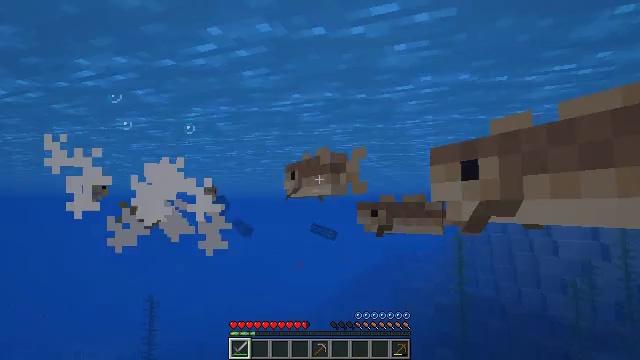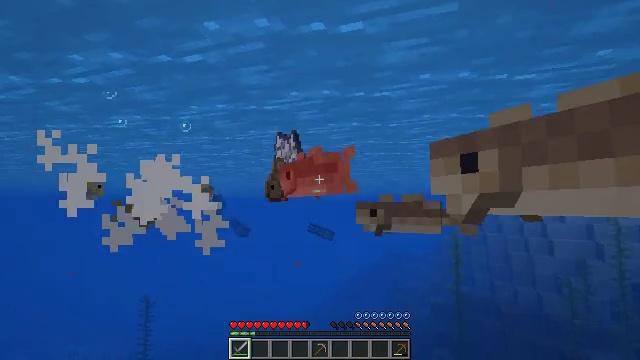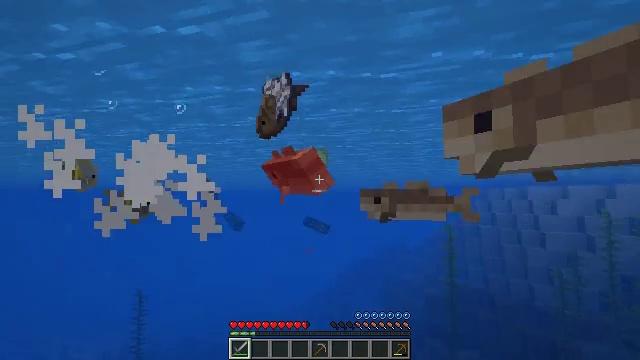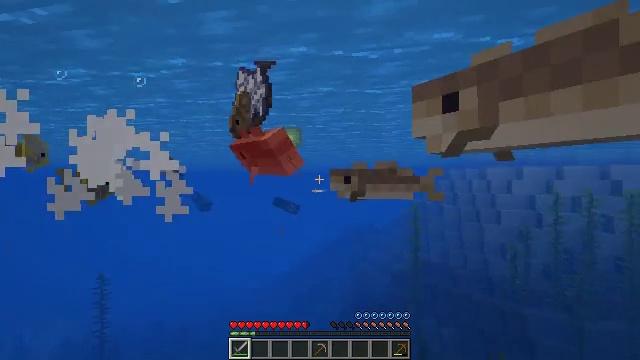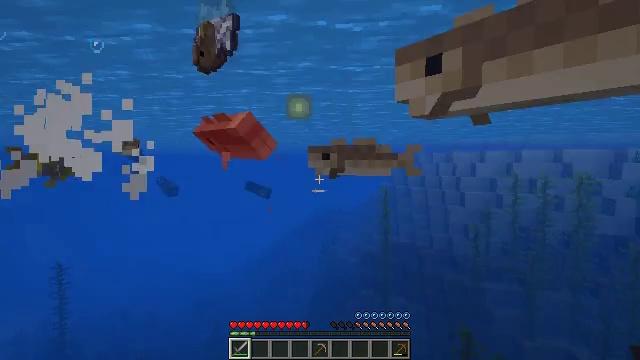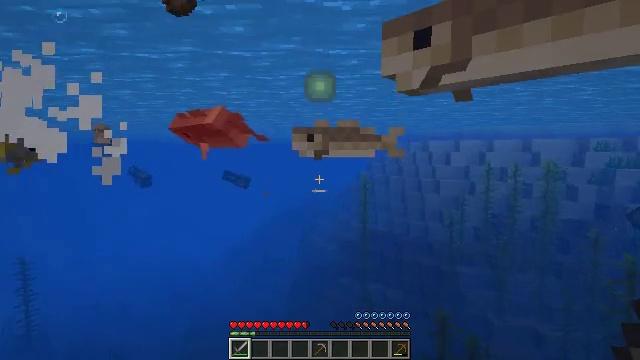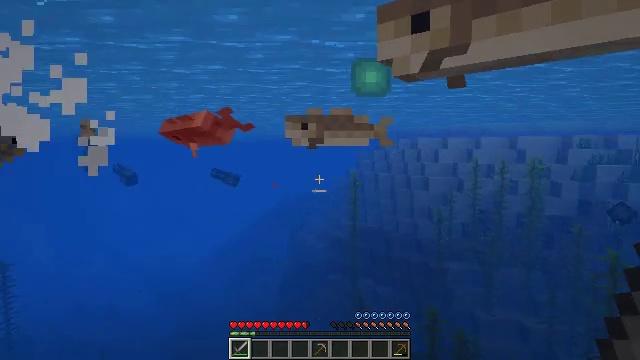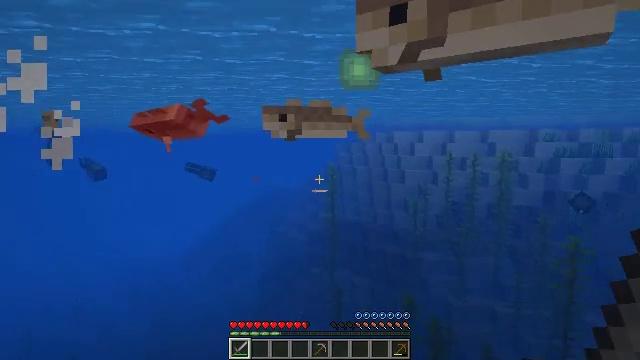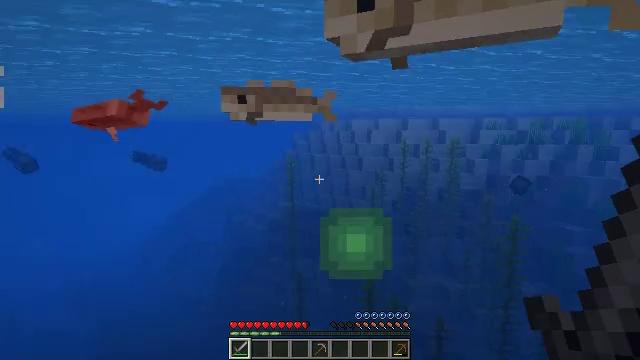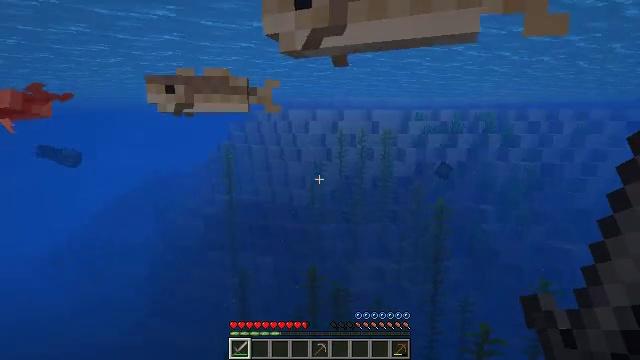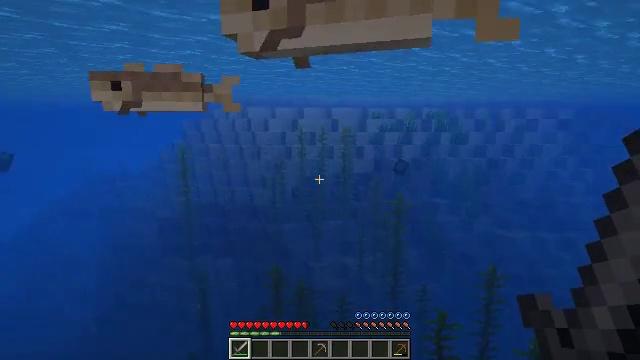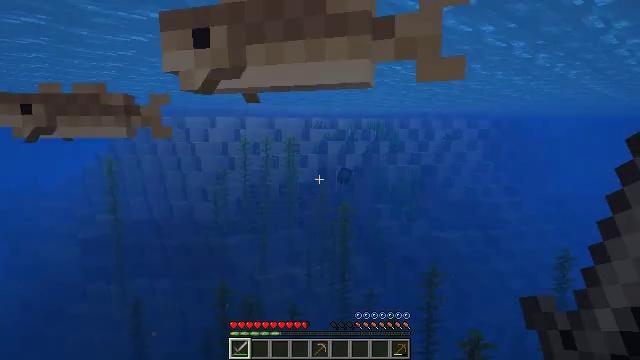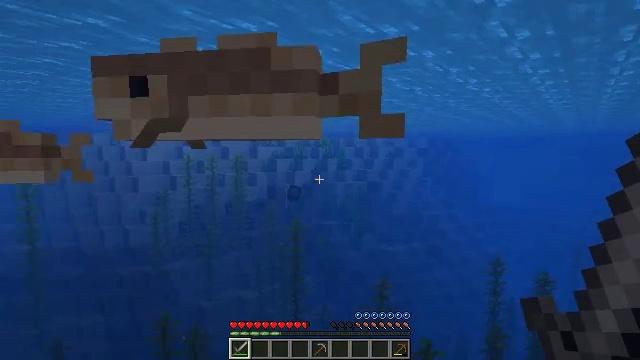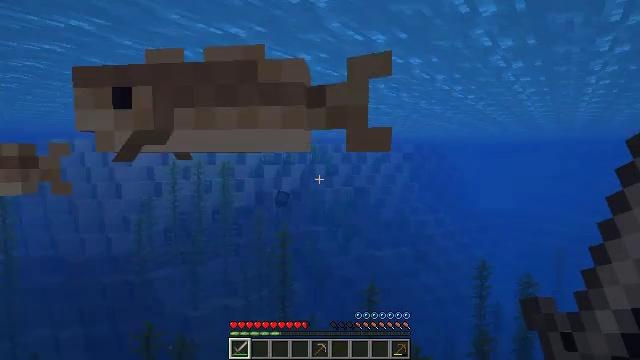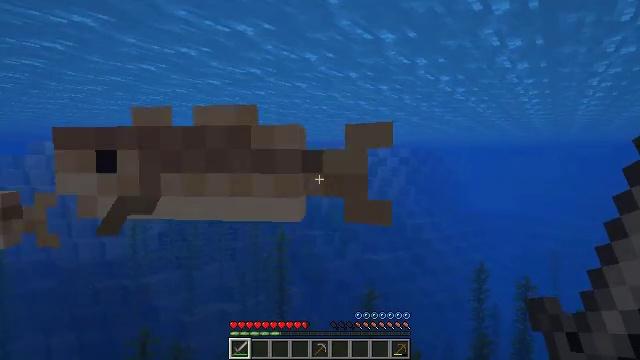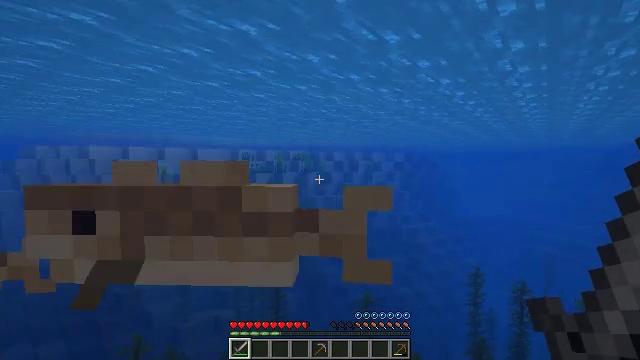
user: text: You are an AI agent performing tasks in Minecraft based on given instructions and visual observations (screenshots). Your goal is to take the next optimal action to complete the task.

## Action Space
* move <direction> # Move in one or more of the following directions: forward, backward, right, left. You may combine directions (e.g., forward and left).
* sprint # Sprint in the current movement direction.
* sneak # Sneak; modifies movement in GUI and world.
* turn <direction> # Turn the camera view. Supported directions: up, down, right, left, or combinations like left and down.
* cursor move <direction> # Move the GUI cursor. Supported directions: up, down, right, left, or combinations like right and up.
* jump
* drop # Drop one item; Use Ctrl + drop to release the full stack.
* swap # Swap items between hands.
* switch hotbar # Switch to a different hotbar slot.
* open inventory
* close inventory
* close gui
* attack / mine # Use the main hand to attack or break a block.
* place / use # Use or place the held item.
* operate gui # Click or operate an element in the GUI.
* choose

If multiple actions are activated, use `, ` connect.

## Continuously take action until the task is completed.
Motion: motion action
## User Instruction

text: Combat the tropical fish.
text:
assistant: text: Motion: move forward and move left
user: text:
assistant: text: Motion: move forward and move left, turn right and down
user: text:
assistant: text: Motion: move forward and move left, turn right and down
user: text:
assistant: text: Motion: move forward and move left, turn right and down
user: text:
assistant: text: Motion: move forward and move left, turn right and down
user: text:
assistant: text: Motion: move forward and move left, turn right
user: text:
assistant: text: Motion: move forward and move left, turn right and down
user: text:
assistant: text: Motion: move forward and move left, turn right and down
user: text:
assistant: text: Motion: move forward and move left, turn right and down
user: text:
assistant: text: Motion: move forward and move left, turn right
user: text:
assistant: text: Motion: move forward and move left, turn right and up
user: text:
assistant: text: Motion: move forward and move left, turn right and up
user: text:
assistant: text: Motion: move forward and move left, turn right and up
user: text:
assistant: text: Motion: move forward and move left
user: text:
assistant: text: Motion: move forward and move left, turn right
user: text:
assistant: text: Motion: move forward and move left, turn right and up
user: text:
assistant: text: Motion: move forward and move left, turn down, attack / mine
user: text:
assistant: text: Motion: move forward and move left, turn down, attack / mine
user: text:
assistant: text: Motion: move left, turn left and down, attack / mine
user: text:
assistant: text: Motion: move left, turn left and down
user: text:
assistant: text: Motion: move left, turn left and down
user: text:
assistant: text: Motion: move left, turn left and down
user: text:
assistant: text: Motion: move left, turn down
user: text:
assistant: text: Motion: move left
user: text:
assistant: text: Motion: move left
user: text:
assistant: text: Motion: move left
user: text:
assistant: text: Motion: move left
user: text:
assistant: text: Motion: move left
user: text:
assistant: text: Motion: move forward and move left, turn up
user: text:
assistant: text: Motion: move forward and move left, turn right and up